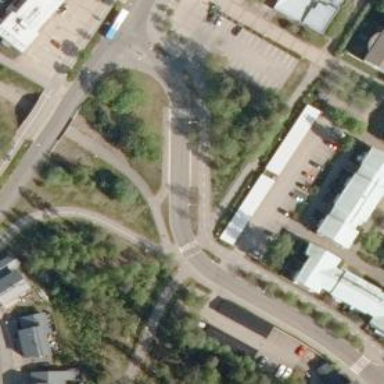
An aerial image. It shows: Uncontrolled crossing on the road.